Question: I am currently developing a UWP(windows 10) application, and I am stuck with developing a setting panel for my application.
I understand that there is no more SettingsFlyout like this for UWP windows 10

However, I really like the look and feel of it. Hence, is there any ways I could develop a settingsflyout of uwp?
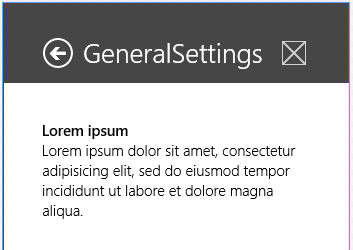
Answer: You can use the <URL> and set its 'DisplayMode' property to 'Overlay' and the 'PanePlacement' property to 'Right'.
'''
<SplitView x:Name="SV_SettingsMenu"
DisplayMode="Overlay"
PanePlacement="Right"
>
<SplitView.Pane>
<StackPanel>
<Button Content="Button 1" HorizontalAlignment="Stretch"/>
<Button Content="Button 2" HorizontalAlignment="Stretch"/>
<Button Content="Button 3" HorizontalAlignment="Stretch"/>
</StackPanel>
</SplitView.Pane>
<StackPanel Padding="10">
<Button Click="ToggleSettings">
<SymbolIcon Symbol="Setting"/>
</Button>
<TextBlock Text="Content"/>
</StackPanel>
</SplitView>
private void ToggleSettings(object sender, RoutedEventArgs e)
{
SV_SettingsMenu.IsPaneOpen = !SV_SettingsMenu.IsPaneOpen;
}
'''
<URL>